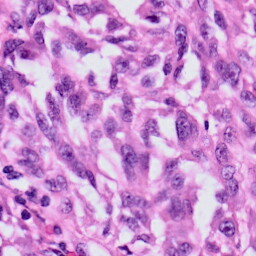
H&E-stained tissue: Skin